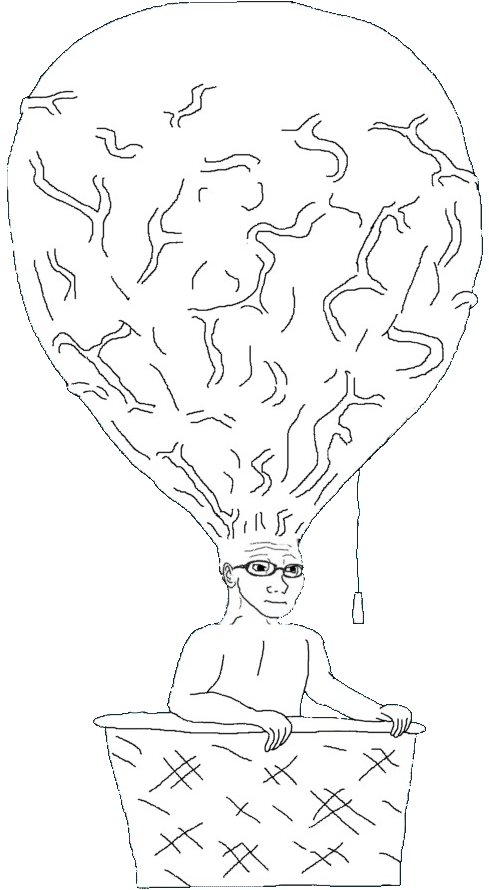
Label: 5_Brainiak